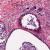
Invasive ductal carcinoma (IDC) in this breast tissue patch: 0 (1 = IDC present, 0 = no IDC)